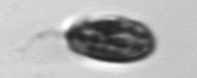
Label: Katodinium_or_Torodinium